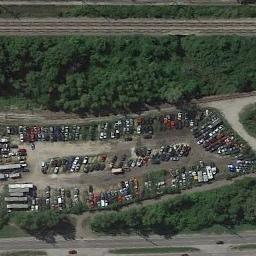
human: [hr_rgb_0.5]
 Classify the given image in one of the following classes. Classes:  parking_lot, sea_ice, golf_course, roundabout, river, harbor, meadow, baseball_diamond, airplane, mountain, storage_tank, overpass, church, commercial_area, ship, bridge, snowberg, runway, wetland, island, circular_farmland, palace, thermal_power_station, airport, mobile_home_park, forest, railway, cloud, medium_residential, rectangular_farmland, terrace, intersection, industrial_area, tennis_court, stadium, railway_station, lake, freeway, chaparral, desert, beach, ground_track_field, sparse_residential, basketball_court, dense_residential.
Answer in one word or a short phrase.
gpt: parking_lot